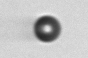
Label: bead